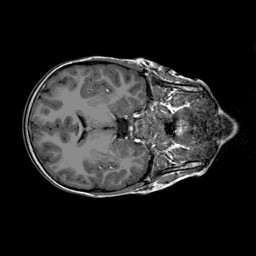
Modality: T1w
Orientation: axial
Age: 8
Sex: male
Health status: ill